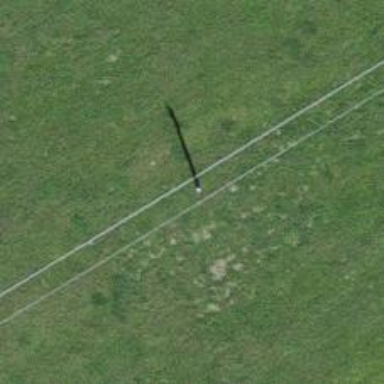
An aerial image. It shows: Power pole.